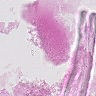
Metastatic tissue present: no